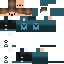
A male human skin with medium skin, wearing brown long hair dressed in a blue tshirt and black pants, featuring a closed mouth.